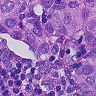
Metastatic tissue present: yes